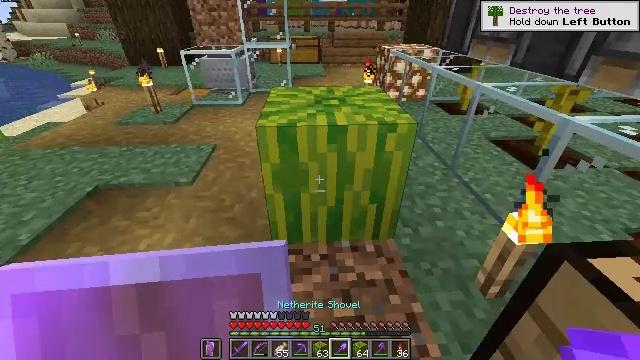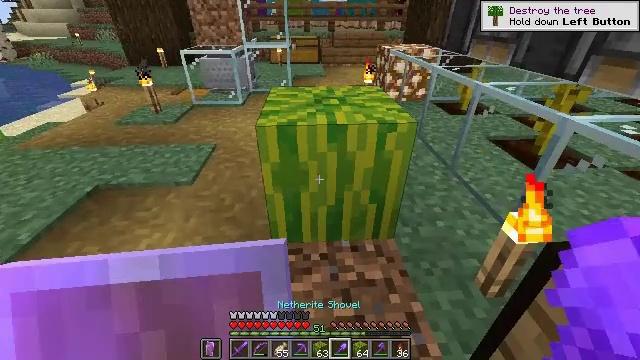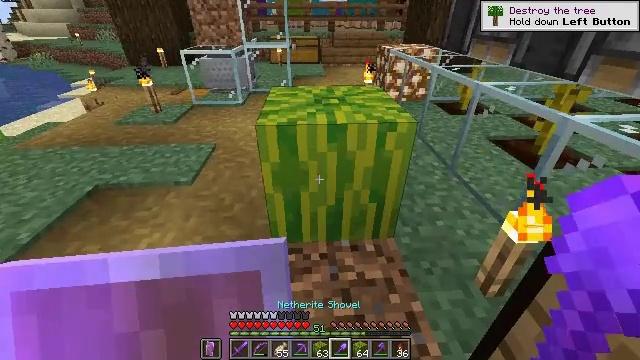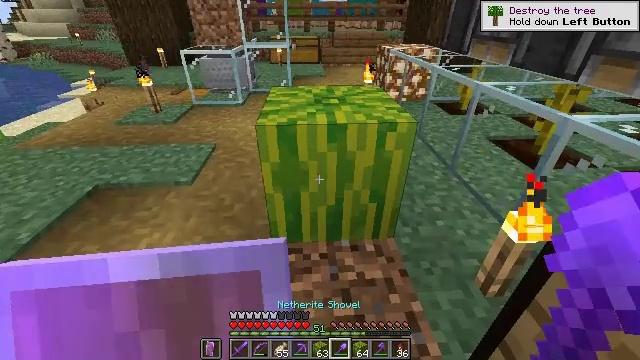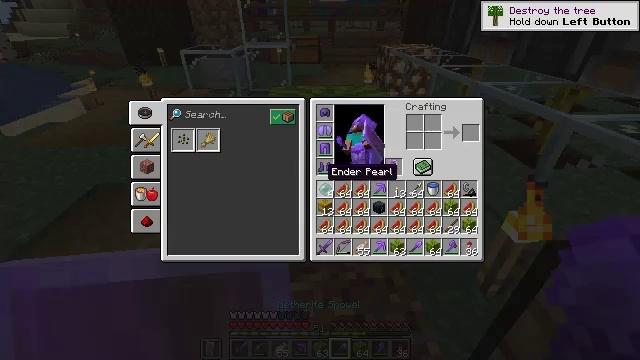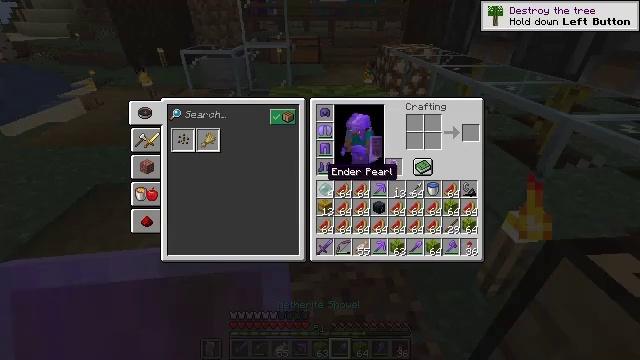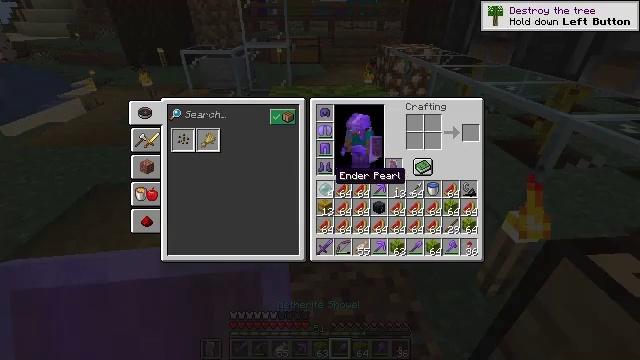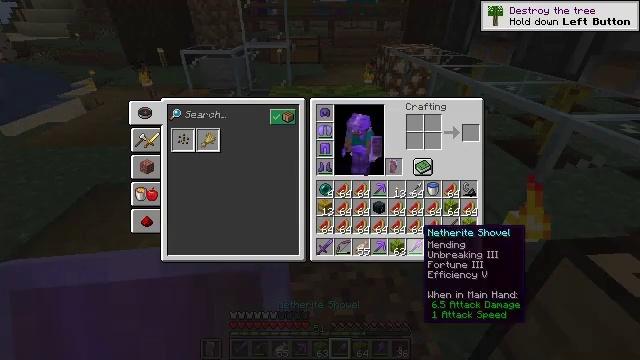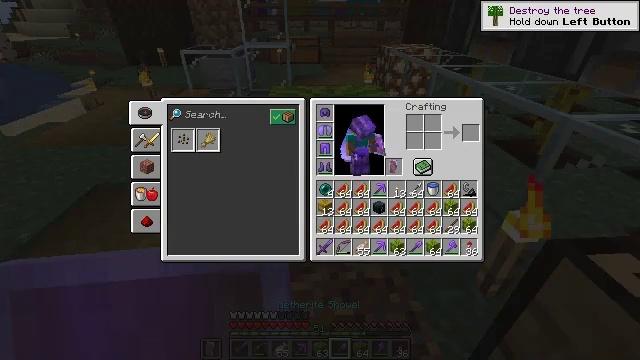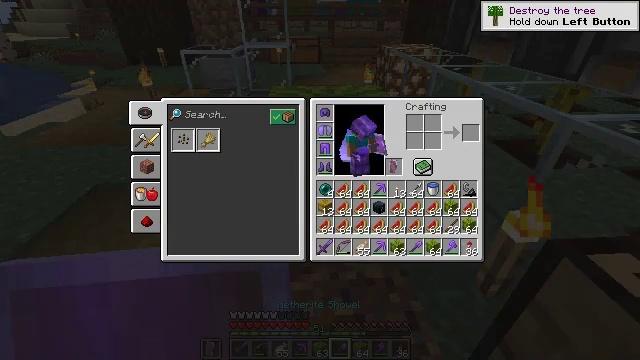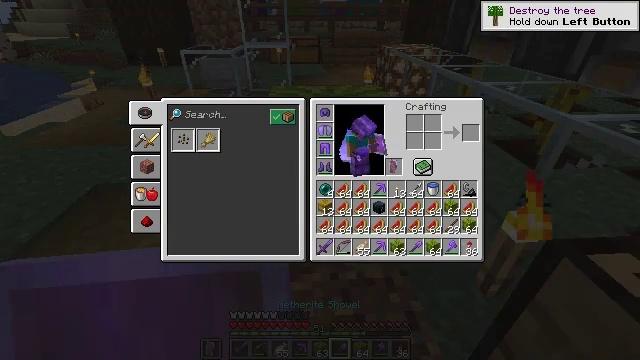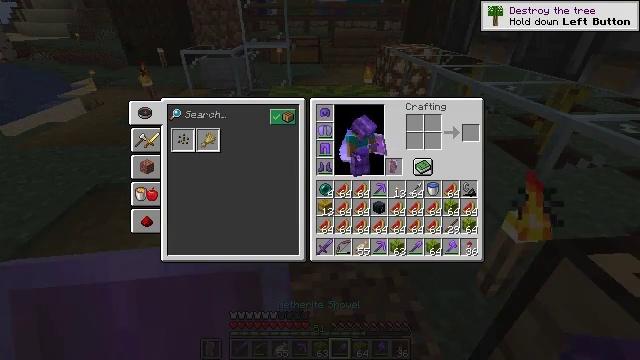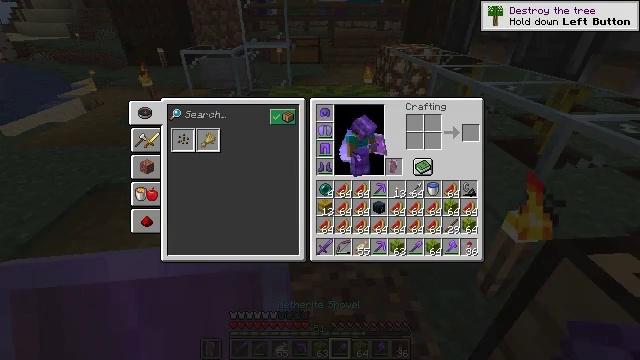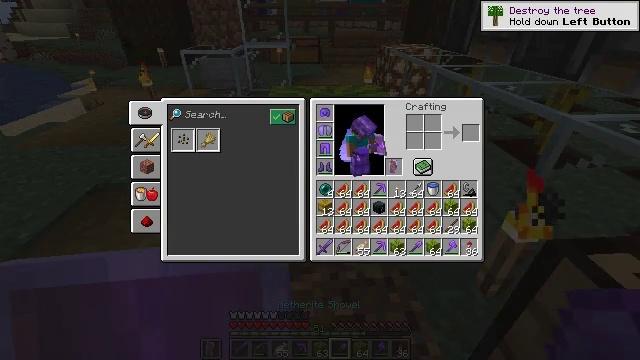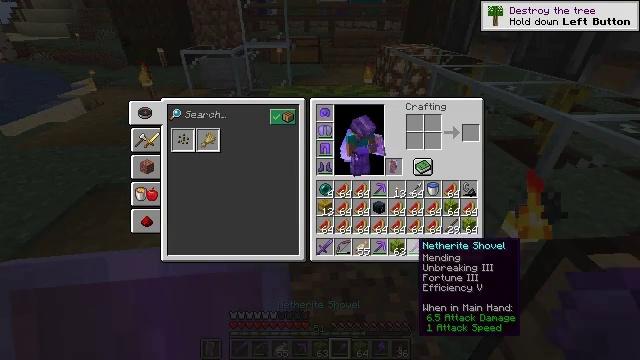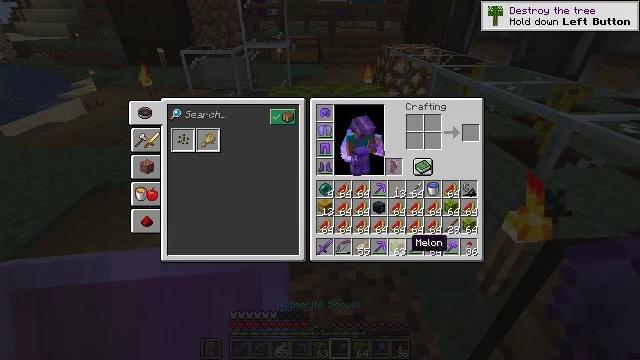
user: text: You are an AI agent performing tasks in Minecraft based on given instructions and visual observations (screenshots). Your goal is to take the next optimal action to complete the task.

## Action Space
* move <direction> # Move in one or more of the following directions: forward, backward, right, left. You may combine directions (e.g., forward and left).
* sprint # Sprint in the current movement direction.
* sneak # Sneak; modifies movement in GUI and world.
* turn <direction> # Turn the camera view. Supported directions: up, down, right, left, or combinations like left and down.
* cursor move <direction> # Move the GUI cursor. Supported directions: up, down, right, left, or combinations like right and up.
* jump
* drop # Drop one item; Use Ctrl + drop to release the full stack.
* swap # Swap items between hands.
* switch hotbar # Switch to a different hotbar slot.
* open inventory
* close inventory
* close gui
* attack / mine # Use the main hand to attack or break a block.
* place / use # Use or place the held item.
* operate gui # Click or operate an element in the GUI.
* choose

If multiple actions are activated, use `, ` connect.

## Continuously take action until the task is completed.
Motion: motion action
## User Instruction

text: Mine a melon block.
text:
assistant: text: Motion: no_op
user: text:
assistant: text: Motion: no_op
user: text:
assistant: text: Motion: no_op
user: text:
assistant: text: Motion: open inventory
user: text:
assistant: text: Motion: open inventory
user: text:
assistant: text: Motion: turn right, open inventory
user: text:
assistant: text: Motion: turn right and down, open inventory
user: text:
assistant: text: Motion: turn right and down
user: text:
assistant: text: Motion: no_op
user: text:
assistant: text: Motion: no_op
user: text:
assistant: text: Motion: no_op
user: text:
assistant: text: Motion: turn left and up
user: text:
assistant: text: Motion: turn left and up
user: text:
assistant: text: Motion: turn left
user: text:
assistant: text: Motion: turn left
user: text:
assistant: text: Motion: turn left
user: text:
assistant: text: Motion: no_op
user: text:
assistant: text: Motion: turn right
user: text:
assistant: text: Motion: no_op
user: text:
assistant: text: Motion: no_op
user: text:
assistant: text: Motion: no_op
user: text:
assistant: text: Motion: no_op
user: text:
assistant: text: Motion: no_op
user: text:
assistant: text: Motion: no_op
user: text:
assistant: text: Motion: no_op
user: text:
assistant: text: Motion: no_op
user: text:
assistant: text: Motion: no_op
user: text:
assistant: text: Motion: no_op
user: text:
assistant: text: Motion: no_op
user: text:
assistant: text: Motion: no_op